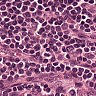
Metastatic tissue present: no